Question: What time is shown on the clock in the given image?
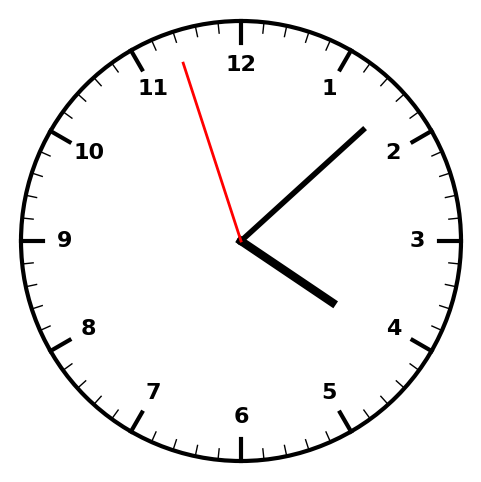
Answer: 04:07:57